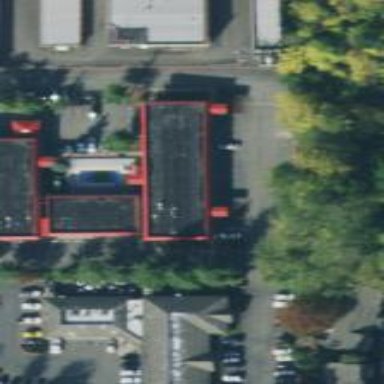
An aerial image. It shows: Motel building.